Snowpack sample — Buffalo Mountain, Silverthorne, Colorado, USA (2/22/26, 2:02 PM MST)
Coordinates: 39.622, -106.113
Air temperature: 33 °F
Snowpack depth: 63 cm
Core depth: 20 cm
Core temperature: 24.8 °F
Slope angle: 11°, slope face: 116°
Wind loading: low
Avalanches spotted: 0
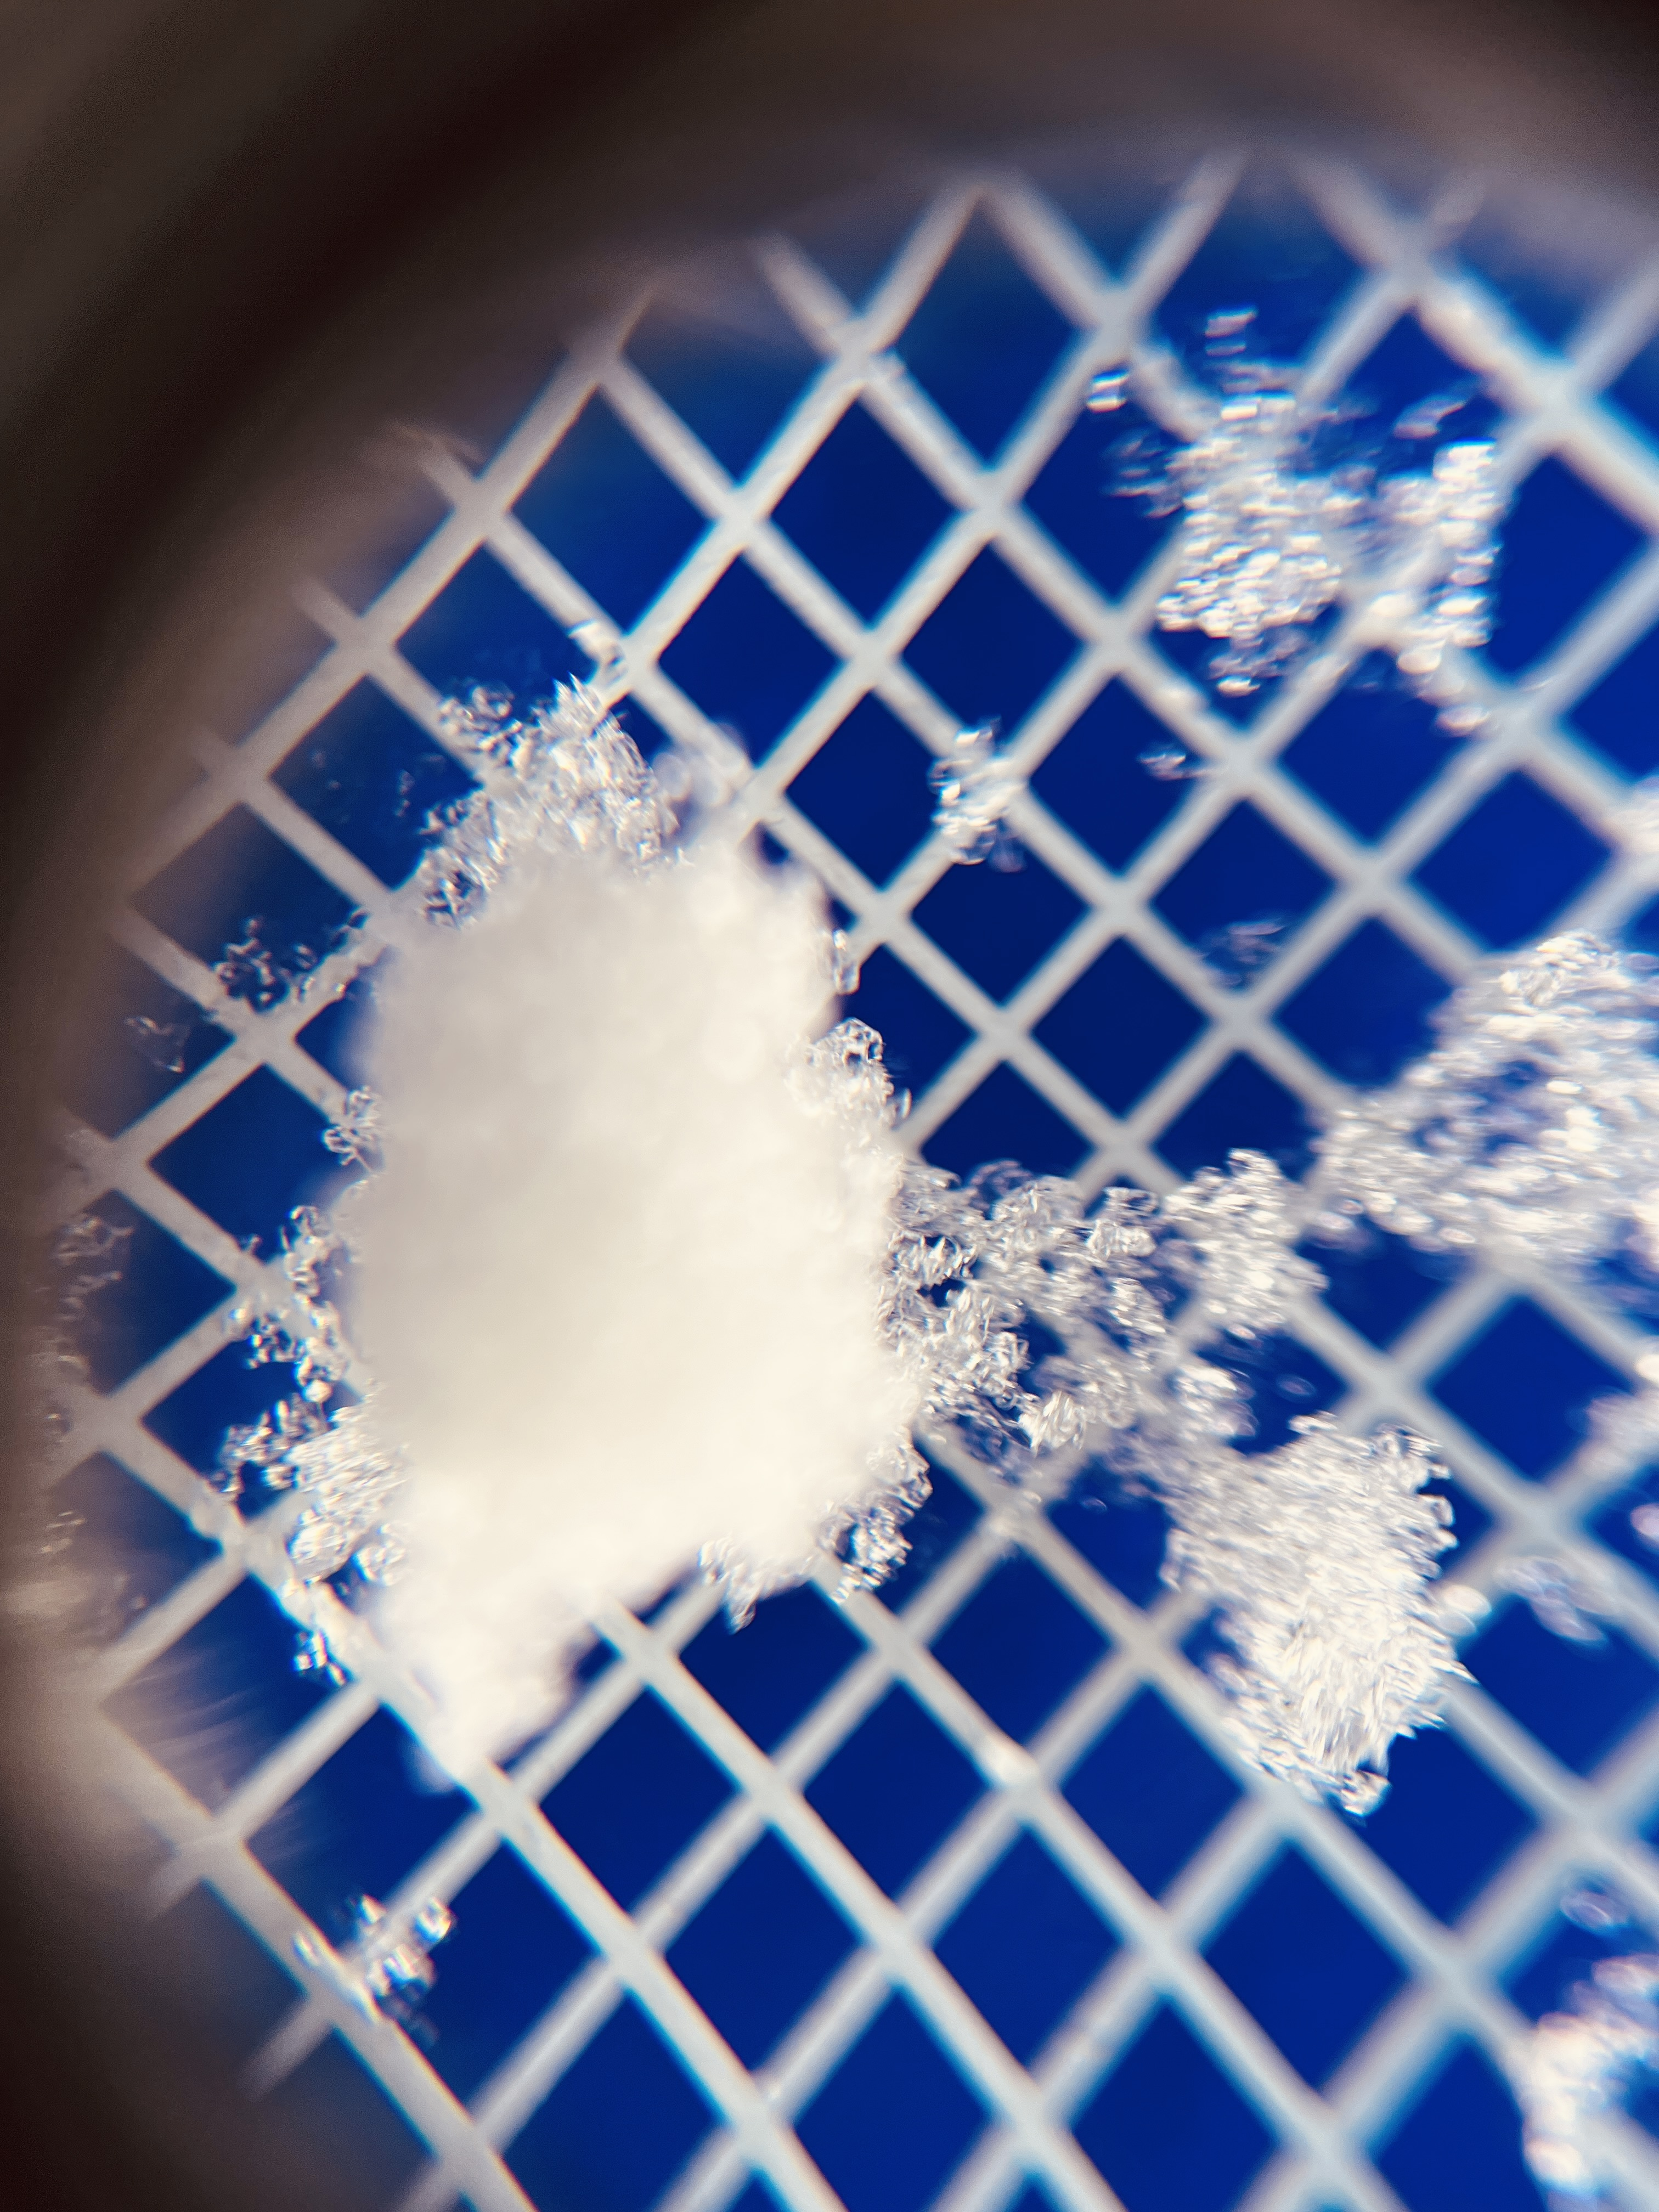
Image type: magnified_profile
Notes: In a firebreak similar to site 1, minimal wind loading with no spotted avalanches (not many faces in view though)